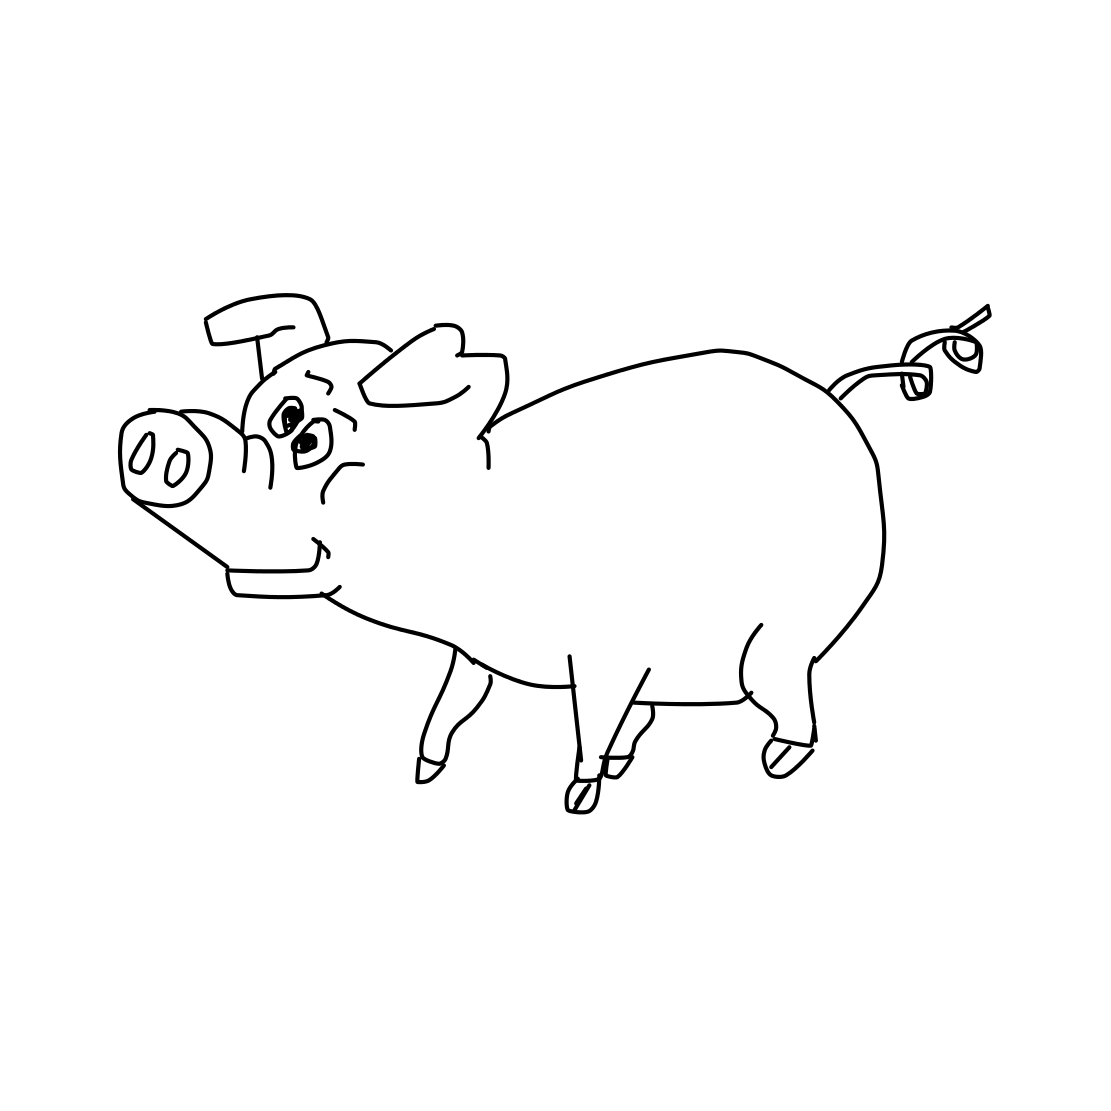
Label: pig